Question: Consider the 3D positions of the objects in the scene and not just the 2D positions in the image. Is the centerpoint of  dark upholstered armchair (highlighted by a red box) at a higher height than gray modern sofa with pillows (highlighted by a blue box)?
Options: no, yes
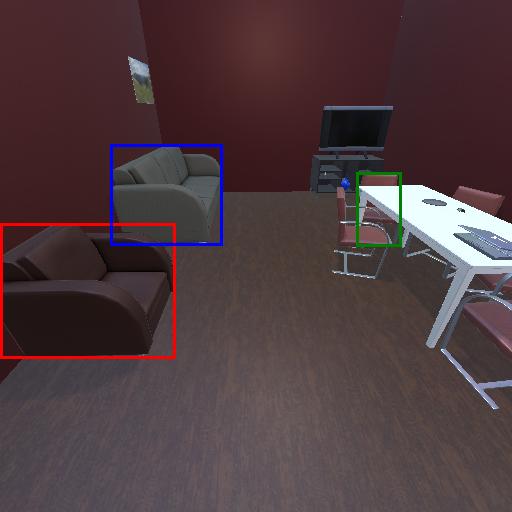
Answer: no